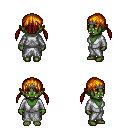
a pixel art fantasy rpg character, female body template, orc, green skin, white robe, metal pants, dark blonde twin-tailed hairstyle, iron tiara, four views (front, back, left, right), 2x2 character sprite sheet, small pixel art, hard edges, no anti-aliasing